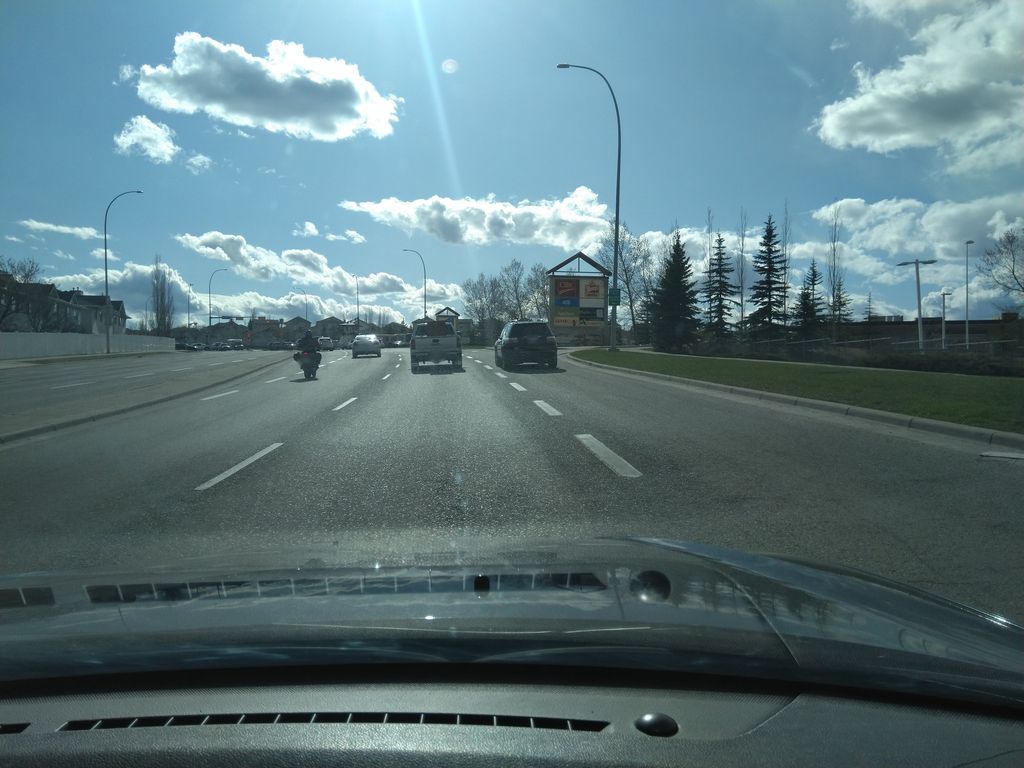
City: calgary